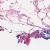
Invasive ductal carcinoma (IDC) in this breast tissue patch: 0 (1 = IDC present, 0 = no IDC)